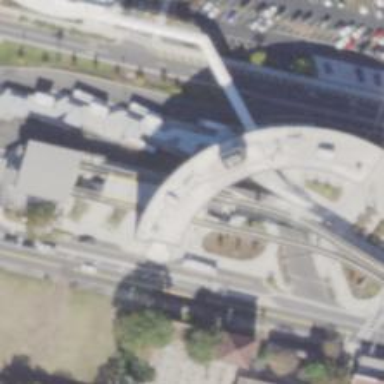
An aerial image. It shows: Monorail bridge over railway.